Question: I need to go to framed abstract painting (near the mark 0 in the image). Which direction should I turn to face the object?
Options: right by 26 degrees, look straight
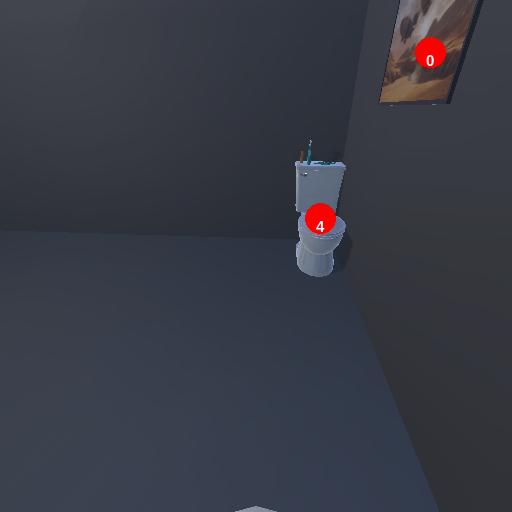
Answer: right by 26 degrees